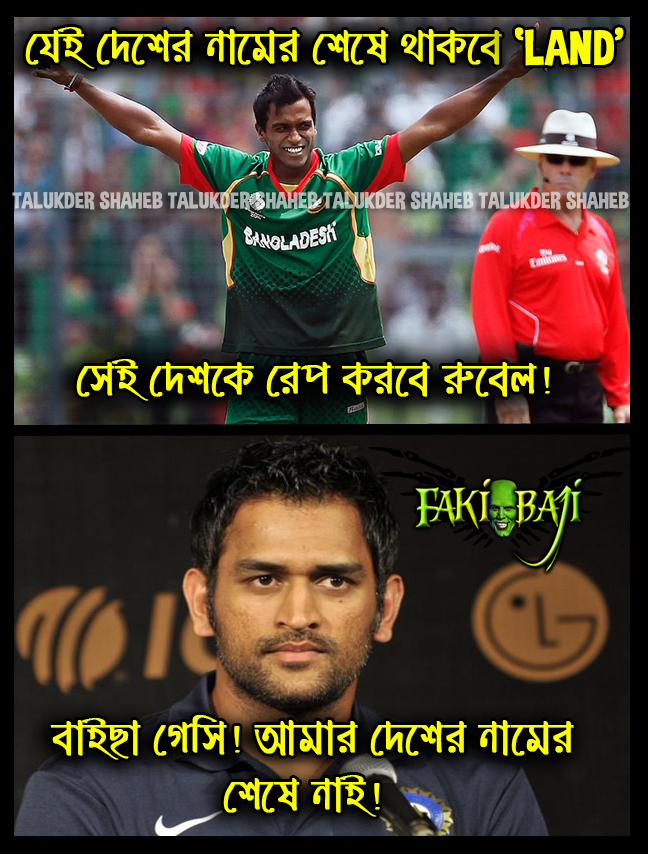
Caption: যেই দেশের নামের শেসে থাকবে 'LAND' সেই দেশকে রেপ করবে রুবেল! বাইছা গেসি! আমার দেশের নামের শেষে নাই!
Label: non-hate